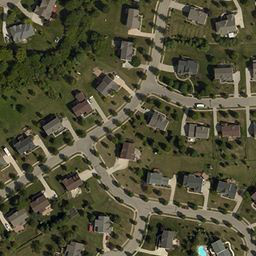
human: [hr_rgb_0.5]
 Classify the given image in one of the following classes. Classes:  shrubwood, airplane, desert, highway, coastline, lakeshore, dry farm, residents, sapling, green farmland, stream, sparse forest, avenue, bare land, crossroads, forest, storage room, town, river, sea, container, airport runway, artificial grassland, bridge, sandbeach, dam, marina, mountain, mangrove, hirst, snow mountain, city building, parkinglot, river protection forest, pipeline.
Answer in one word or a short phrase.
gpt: town